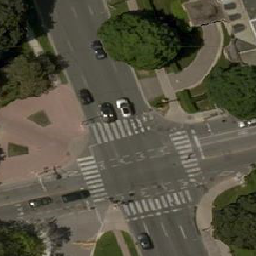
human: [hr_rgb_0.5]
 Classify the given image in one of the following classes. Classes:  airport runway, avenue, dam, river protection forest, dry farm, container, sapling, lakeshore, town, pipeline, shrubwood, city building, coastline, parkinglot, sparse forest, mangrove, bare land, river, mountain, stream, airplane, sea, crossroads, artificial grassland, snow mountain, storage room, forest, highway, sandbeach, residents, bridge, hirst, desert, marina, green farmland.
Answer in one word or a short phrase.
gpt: crossroads